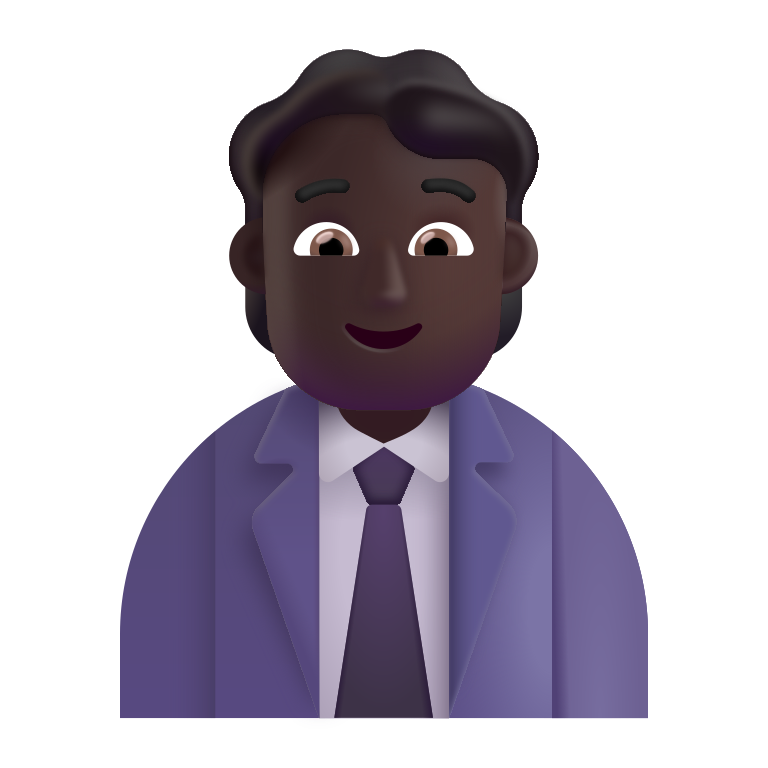
office worker color dark